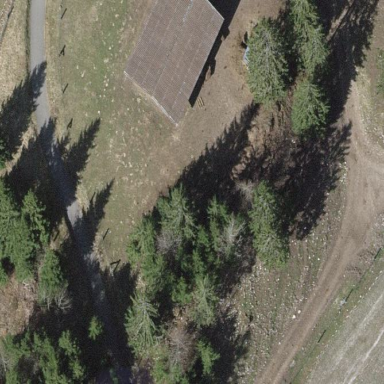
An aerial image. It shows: Shed building.